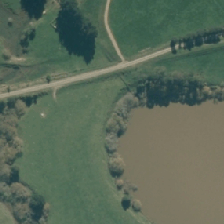
Land cover: lake_pond